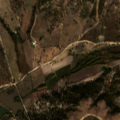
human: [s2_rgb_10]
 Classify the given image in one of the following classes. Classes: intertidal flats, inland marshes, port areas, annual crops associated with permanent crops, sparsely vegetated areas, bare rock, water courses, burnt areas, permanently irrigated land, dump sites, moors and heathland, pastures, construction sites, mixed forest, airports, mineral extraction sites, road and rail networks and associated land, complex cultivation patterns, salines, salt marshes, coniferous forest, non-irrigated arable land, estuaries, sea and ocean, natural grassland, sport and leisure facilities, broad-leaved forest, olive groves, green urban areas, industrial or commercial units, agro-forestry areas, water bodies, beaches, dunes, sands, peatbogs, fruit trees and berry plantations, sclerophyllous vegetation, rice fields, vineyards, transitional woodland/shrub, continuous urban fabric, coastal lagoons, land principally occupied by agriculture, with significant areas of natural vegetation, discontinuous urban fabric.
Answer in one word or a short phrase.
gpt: non-irrigated arable land, annual crops associated with permanent crops, complex cultivation patterns, broad-leaved forest, transitional woodland/shrub